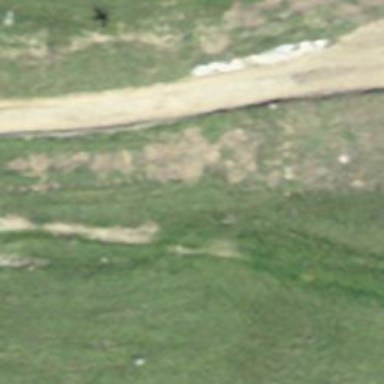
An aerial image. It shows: Ground path with excellent trail visibility.